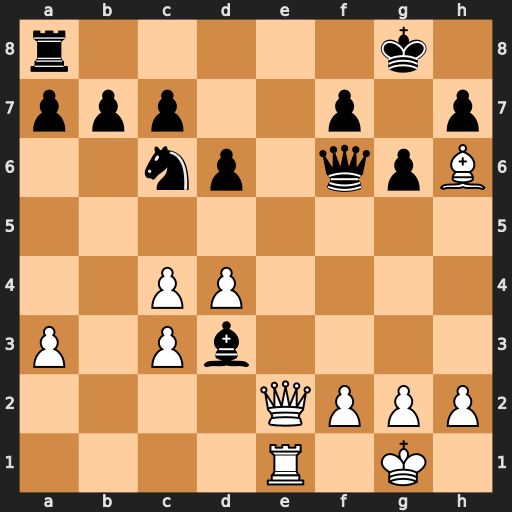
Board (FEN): r5k1/ppp2p1p/2np1qpB/8/2PP4/P1Pb4/4QPPP/4R1K1
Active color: w
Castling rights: -
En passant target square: -
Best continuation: Qe8+ Rxe8 Rxe8#